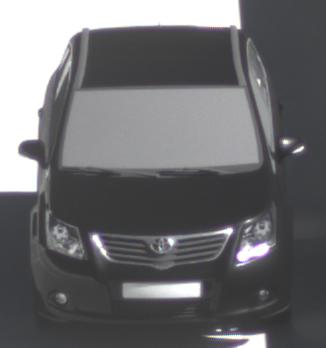
Make: Toyota
Model: Avensis 1.6
Detailed model: Avensis (T27) Notch Back
Model produced from: 2009/01
Model produced until: 2010/08
Doors: 4
Color: black
Road condition: dry road
Daytime: morning or afternoon
Contrast: high contrast